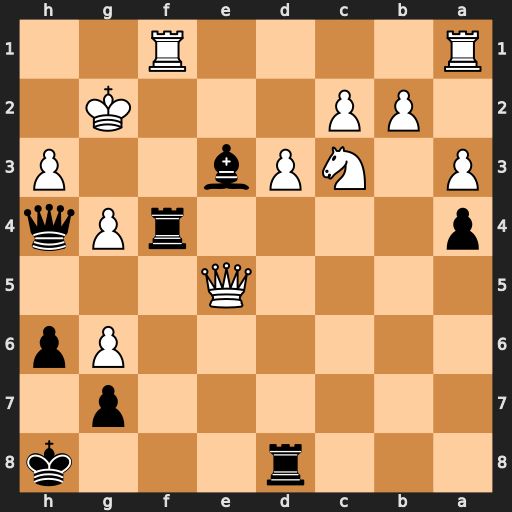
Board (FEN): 3r3k/6p1/6Pp/4Q3/p4rPq/P1NPb2P/1PP3K1/R4R2
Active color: b
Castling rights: -
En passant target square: -
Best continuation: Rf2+ Rxf2 Qxf2+ Kh1 Qf3+